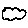
Label: cloud